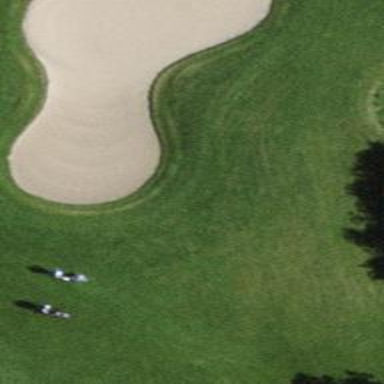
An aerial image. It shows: Bunker on golf course.